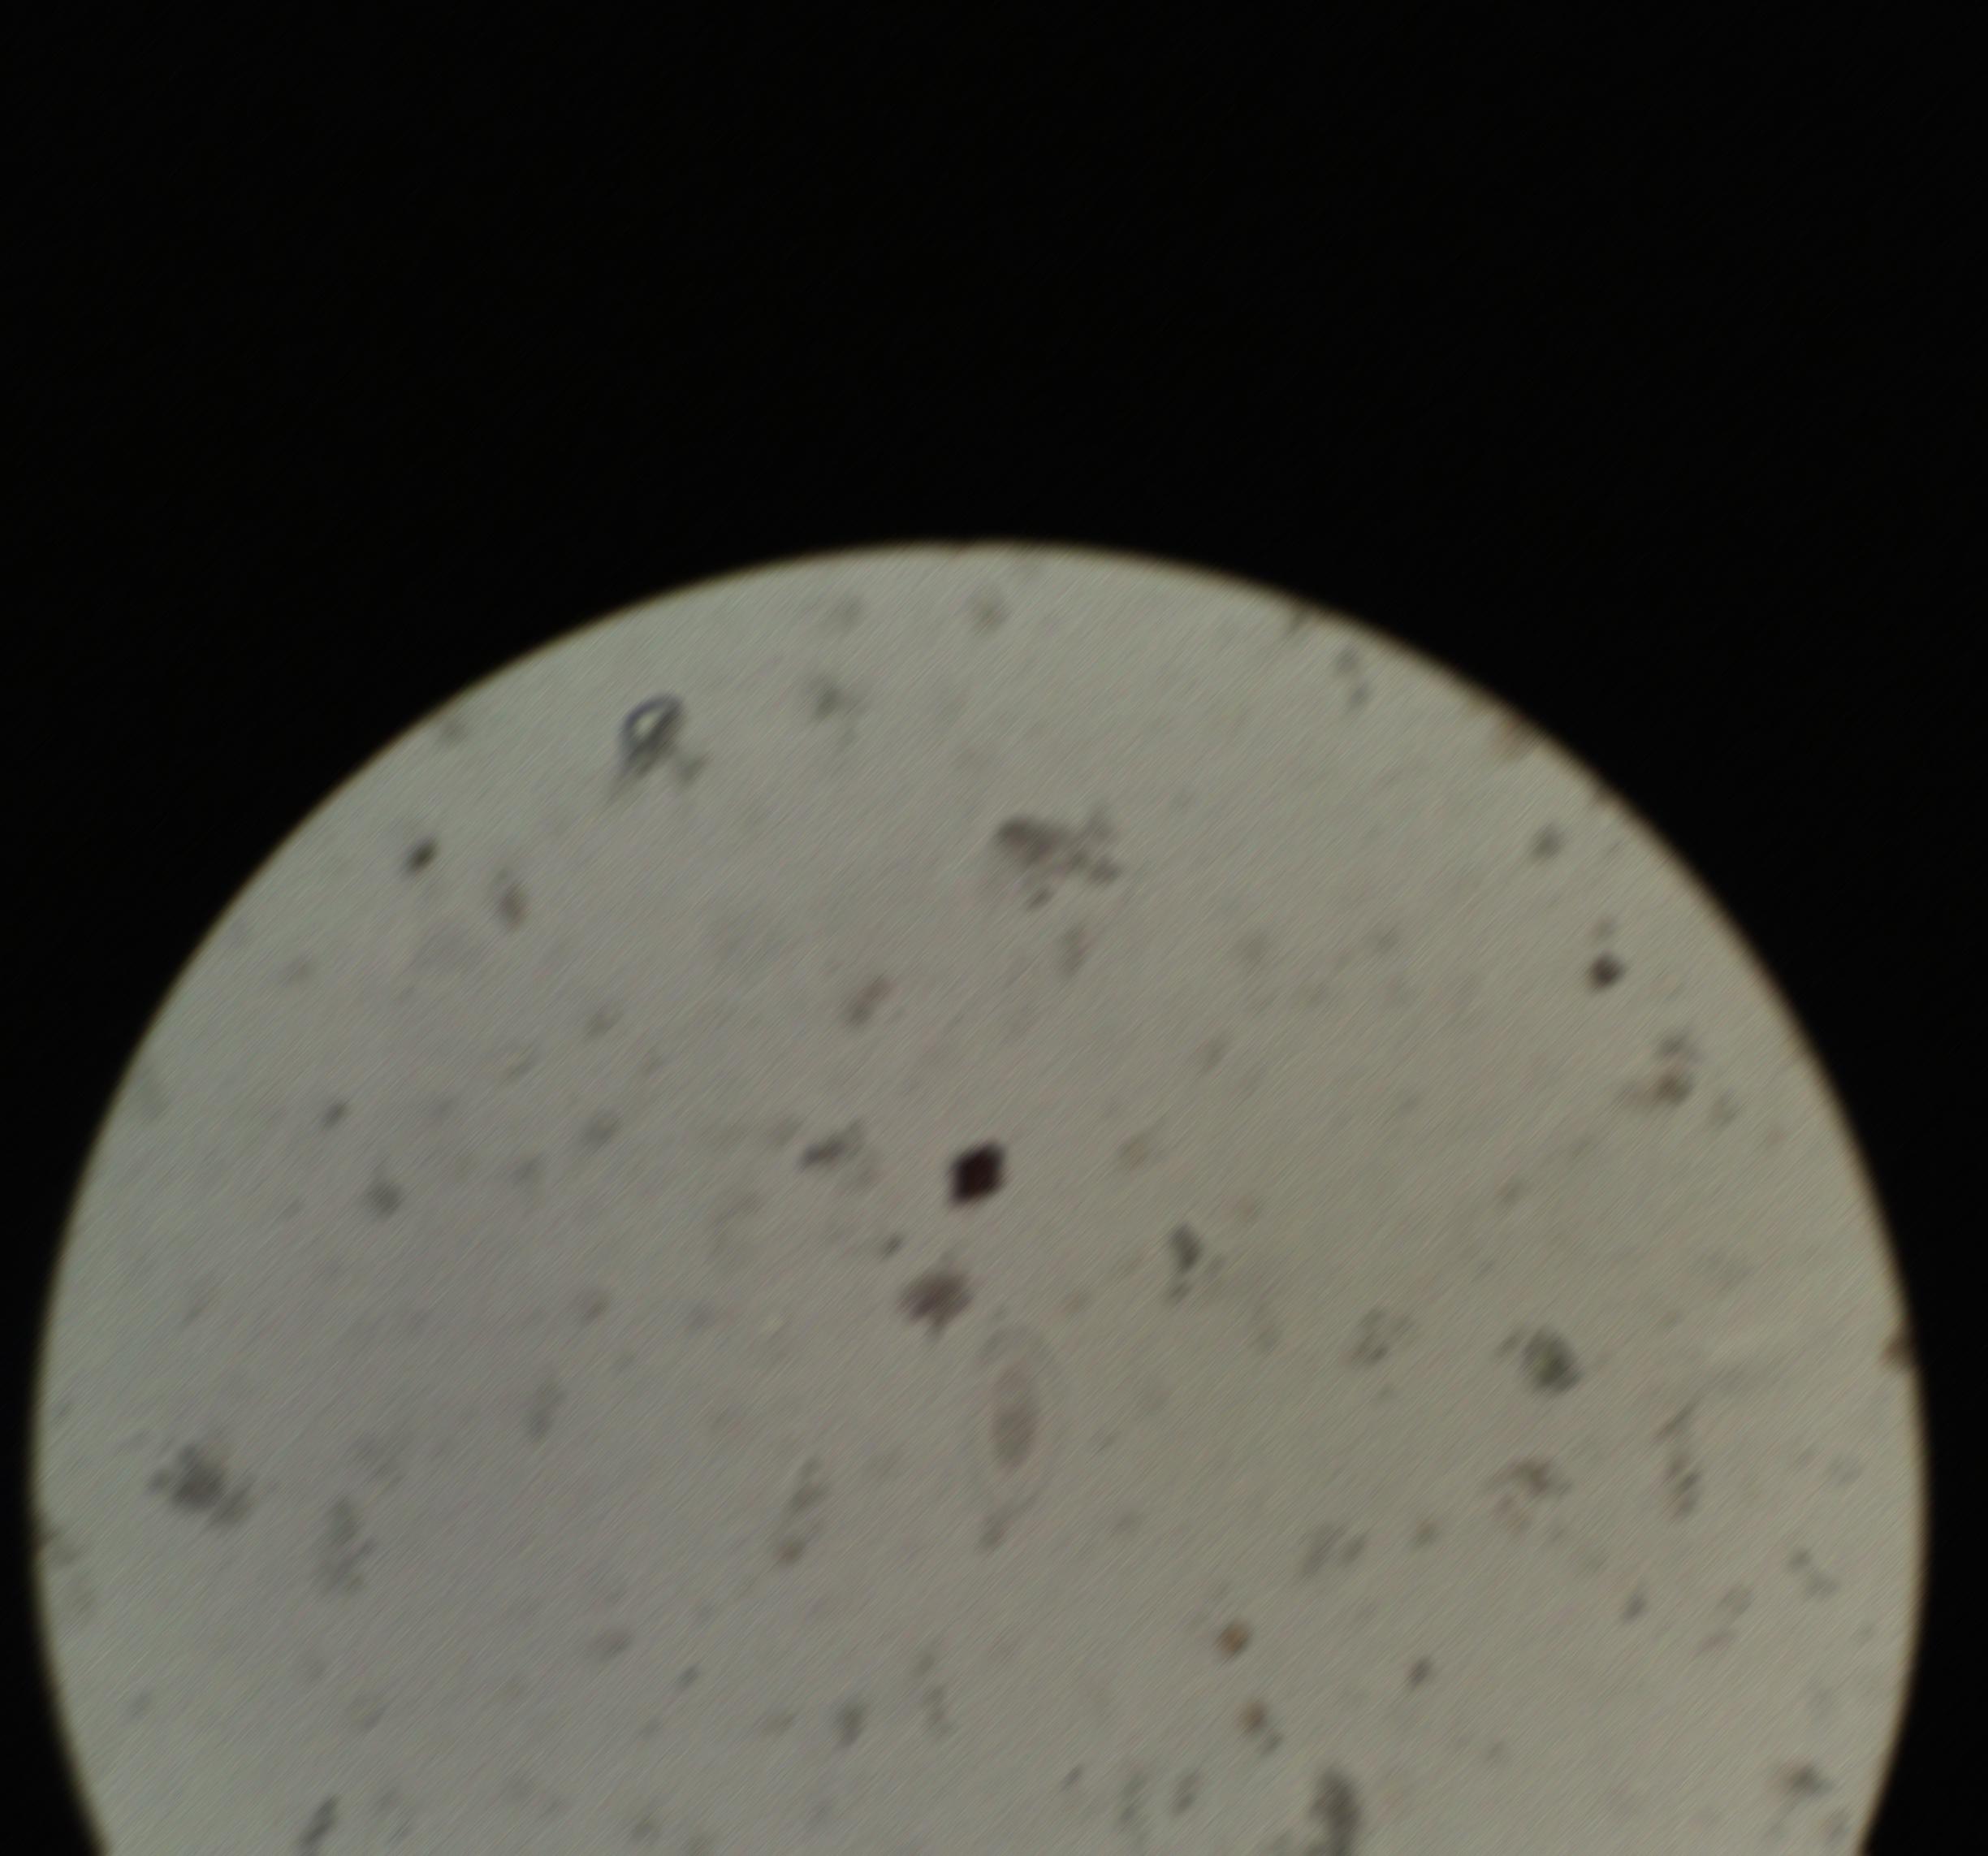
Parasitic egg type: Enterobius vermicularis